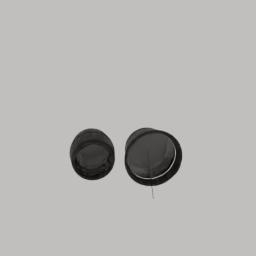
Label: tools